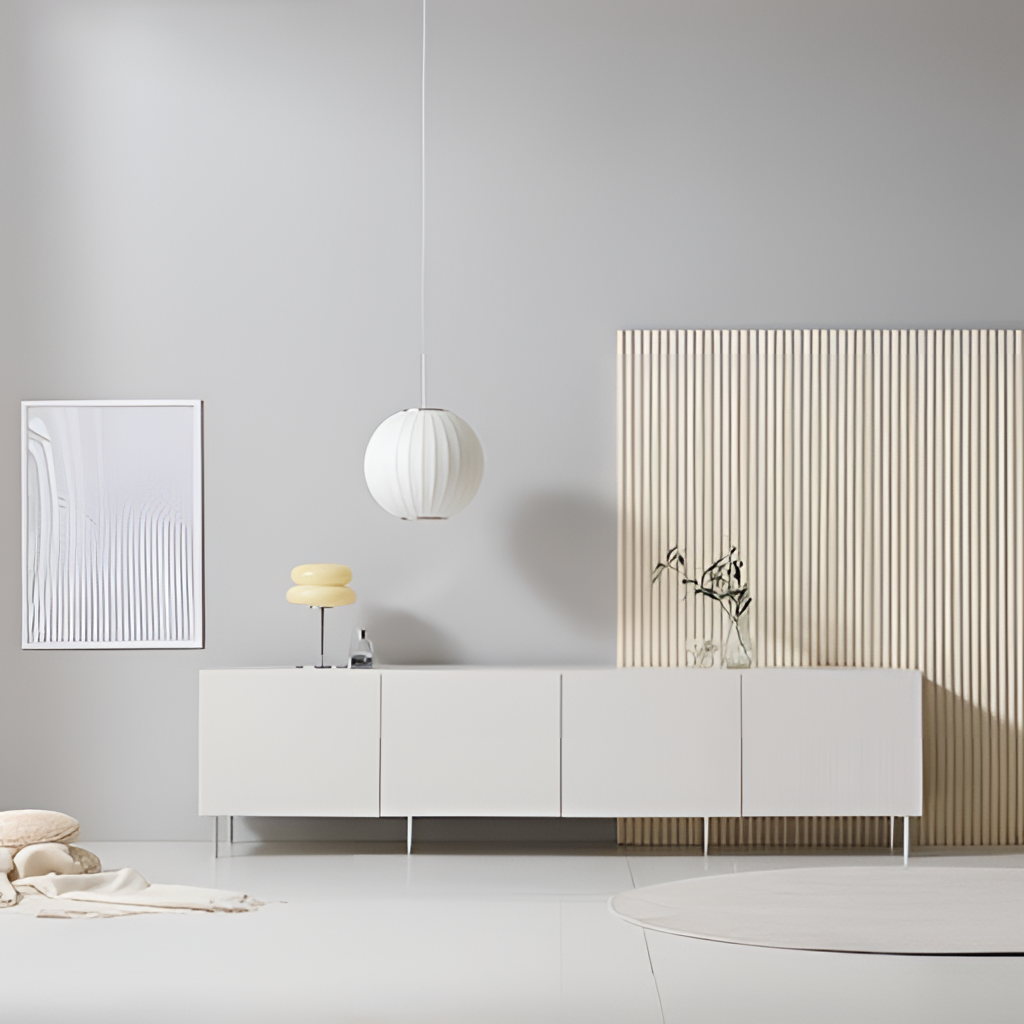
living room, wood sideboard, tile flooring, with large square pattern, gray paint wallpaper, with solid pattern, minimalist